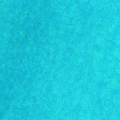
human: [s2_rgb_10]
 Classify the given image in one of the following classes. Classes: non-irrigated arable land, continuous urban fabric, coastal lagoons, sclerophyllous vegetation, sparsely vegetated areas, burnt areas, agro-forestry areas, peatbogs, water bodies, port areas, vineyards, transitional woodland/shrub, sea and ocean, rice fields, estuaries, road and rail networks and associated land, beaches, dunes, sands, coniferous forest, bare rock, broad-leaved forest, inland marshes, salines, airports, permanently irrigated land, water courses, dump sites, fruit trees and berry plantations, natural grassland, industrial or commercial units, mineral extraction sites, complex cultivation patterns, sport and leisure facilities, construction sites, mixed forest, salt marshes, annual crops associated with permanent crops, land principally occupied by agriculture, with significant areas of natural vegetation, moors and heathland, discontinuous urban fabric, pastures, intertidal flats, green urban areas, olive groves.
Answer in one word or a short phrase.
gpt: sea and ocean